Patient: sex M, age 70
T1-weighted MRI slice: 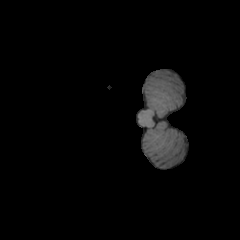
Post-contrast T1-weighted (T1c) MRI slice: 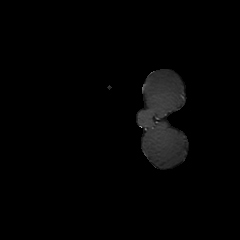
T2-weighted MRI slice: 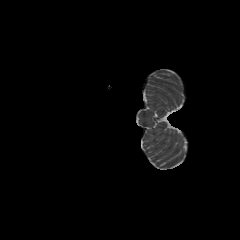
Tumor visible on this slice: no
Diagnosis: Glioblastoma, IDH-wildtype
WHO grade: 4